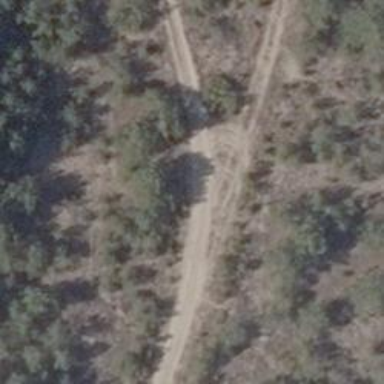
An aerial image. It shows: Sandy track road with grade4 tracktype.